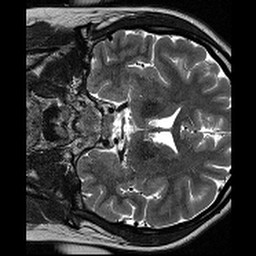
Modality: T2w
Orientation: coronal